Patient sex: M
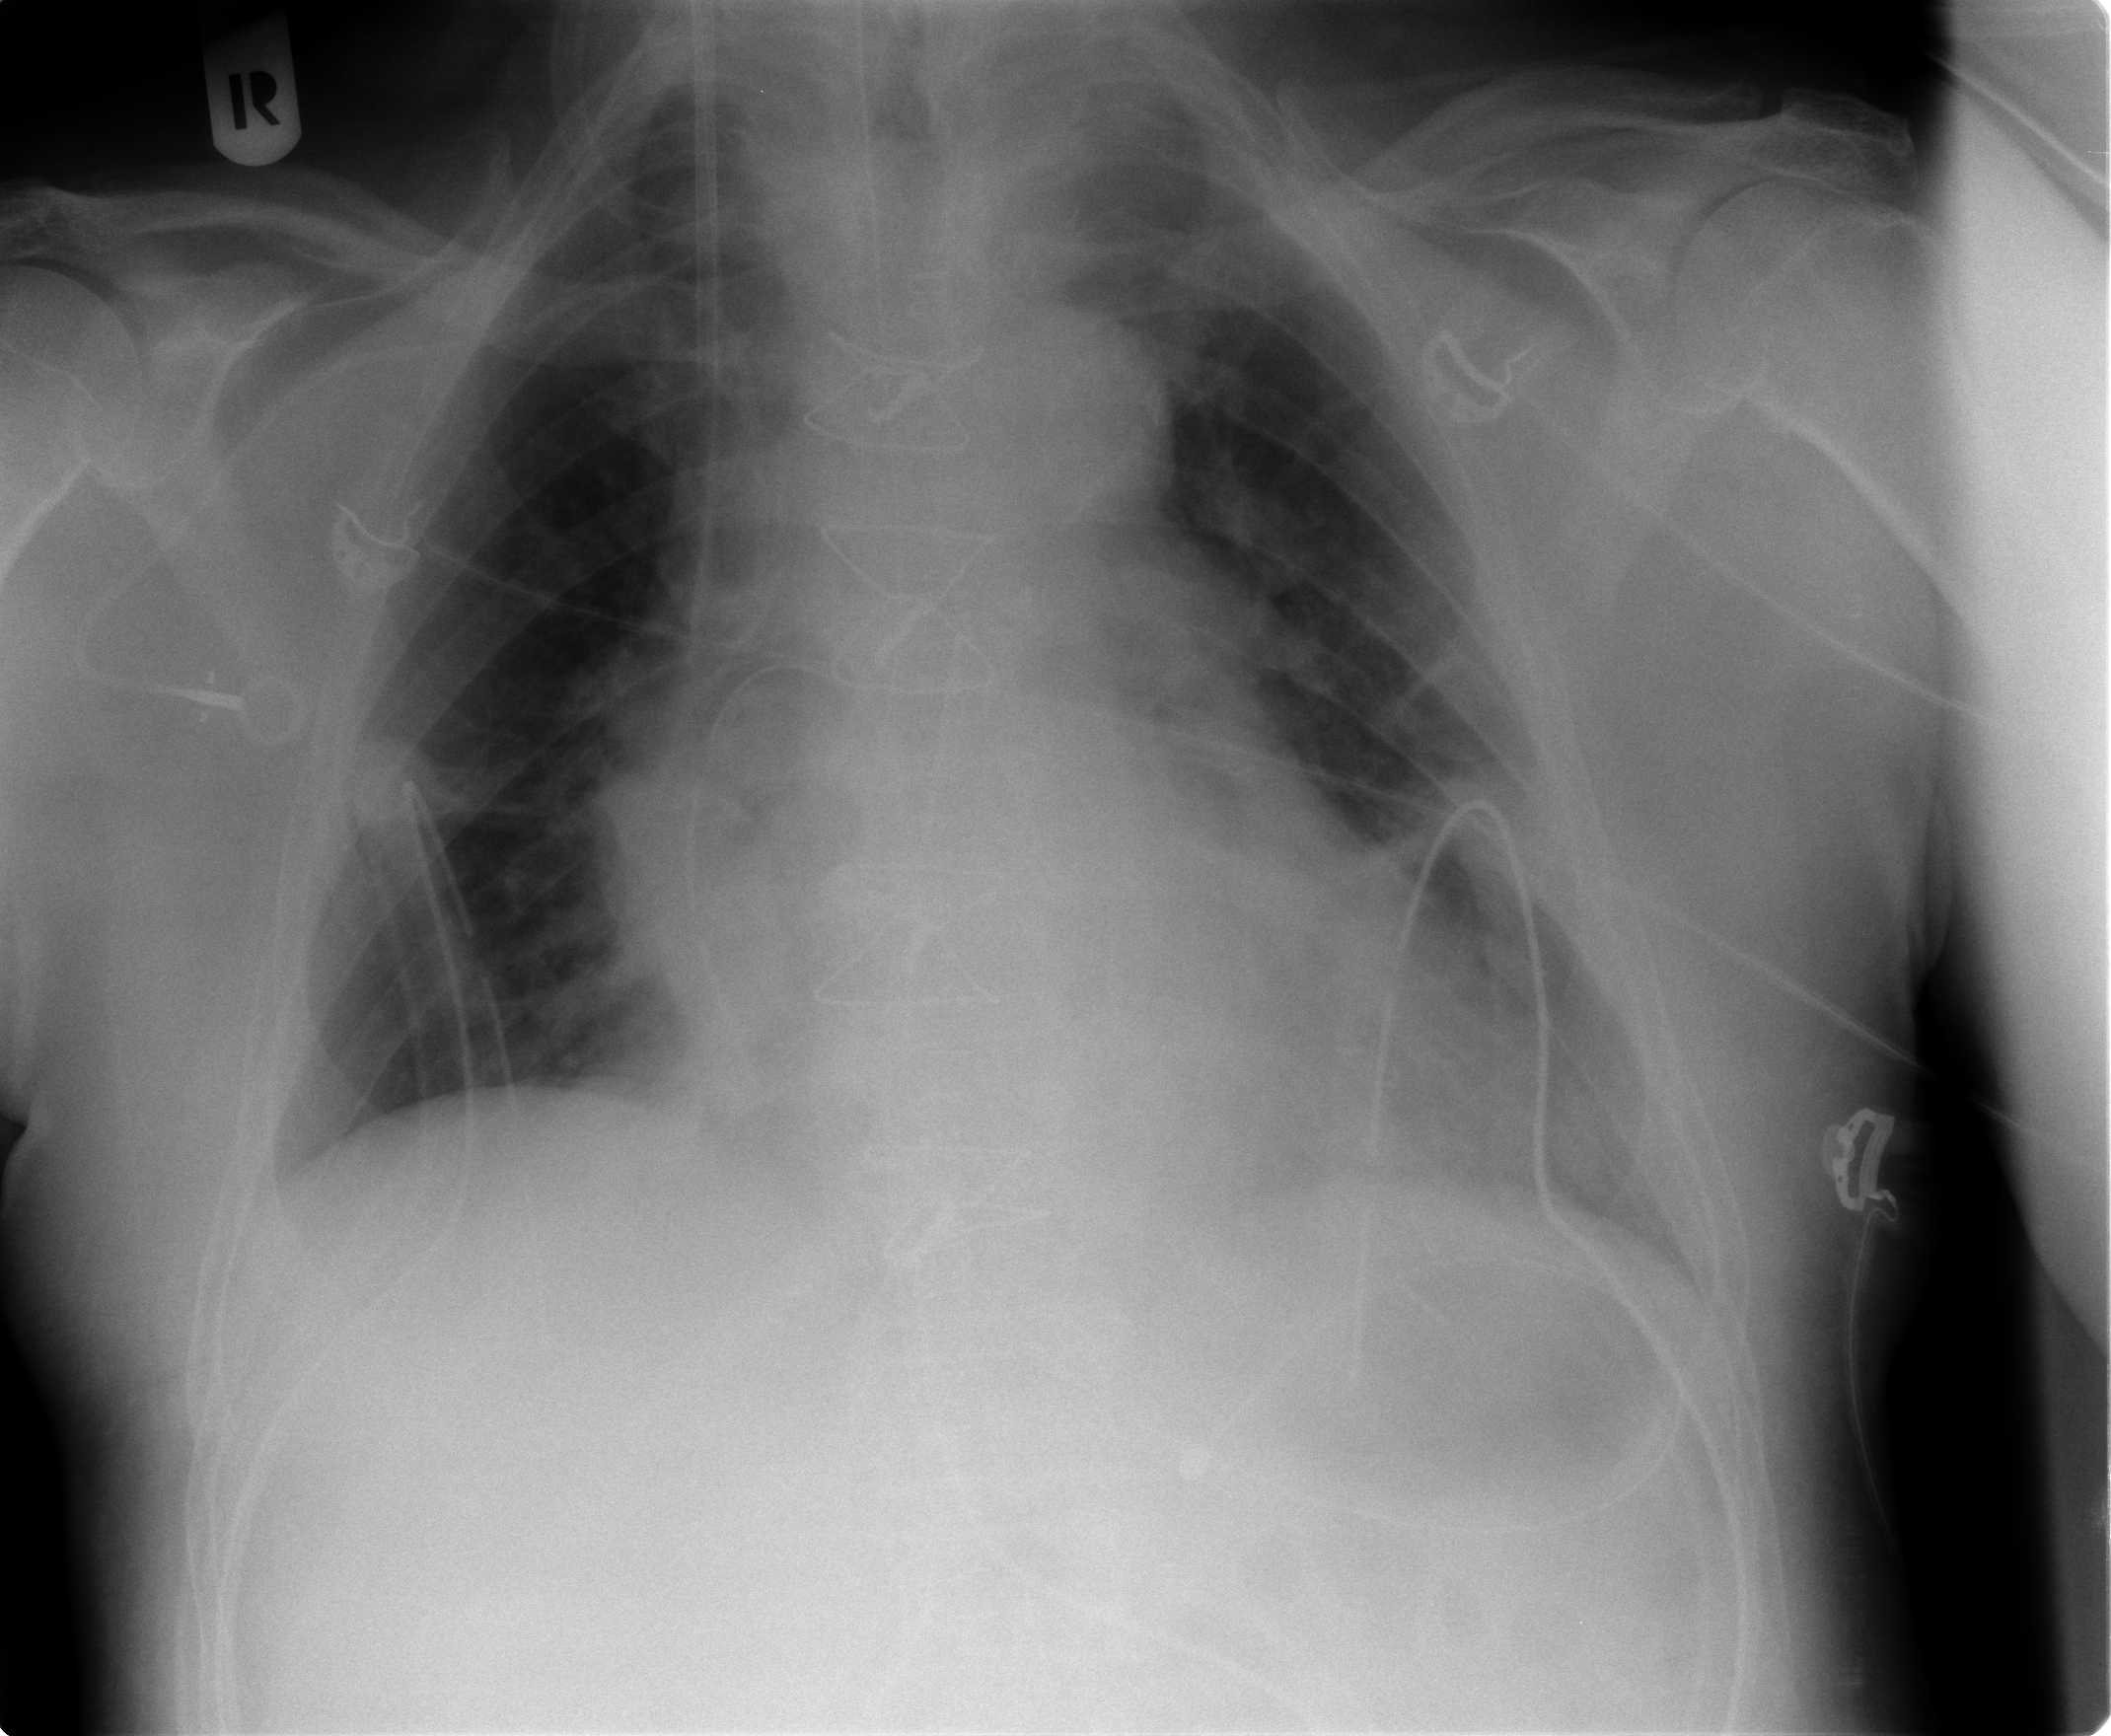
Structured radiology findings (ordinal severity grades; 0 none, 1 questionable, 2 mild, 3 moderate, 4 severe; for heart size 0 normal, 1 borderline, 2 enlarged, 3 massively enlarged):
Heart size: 1
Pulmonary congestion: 2
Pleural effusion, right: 0
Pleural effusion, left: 1
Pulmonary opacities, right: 0
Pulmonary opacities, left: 0
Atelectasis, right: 2
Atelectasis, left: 2